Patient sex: F
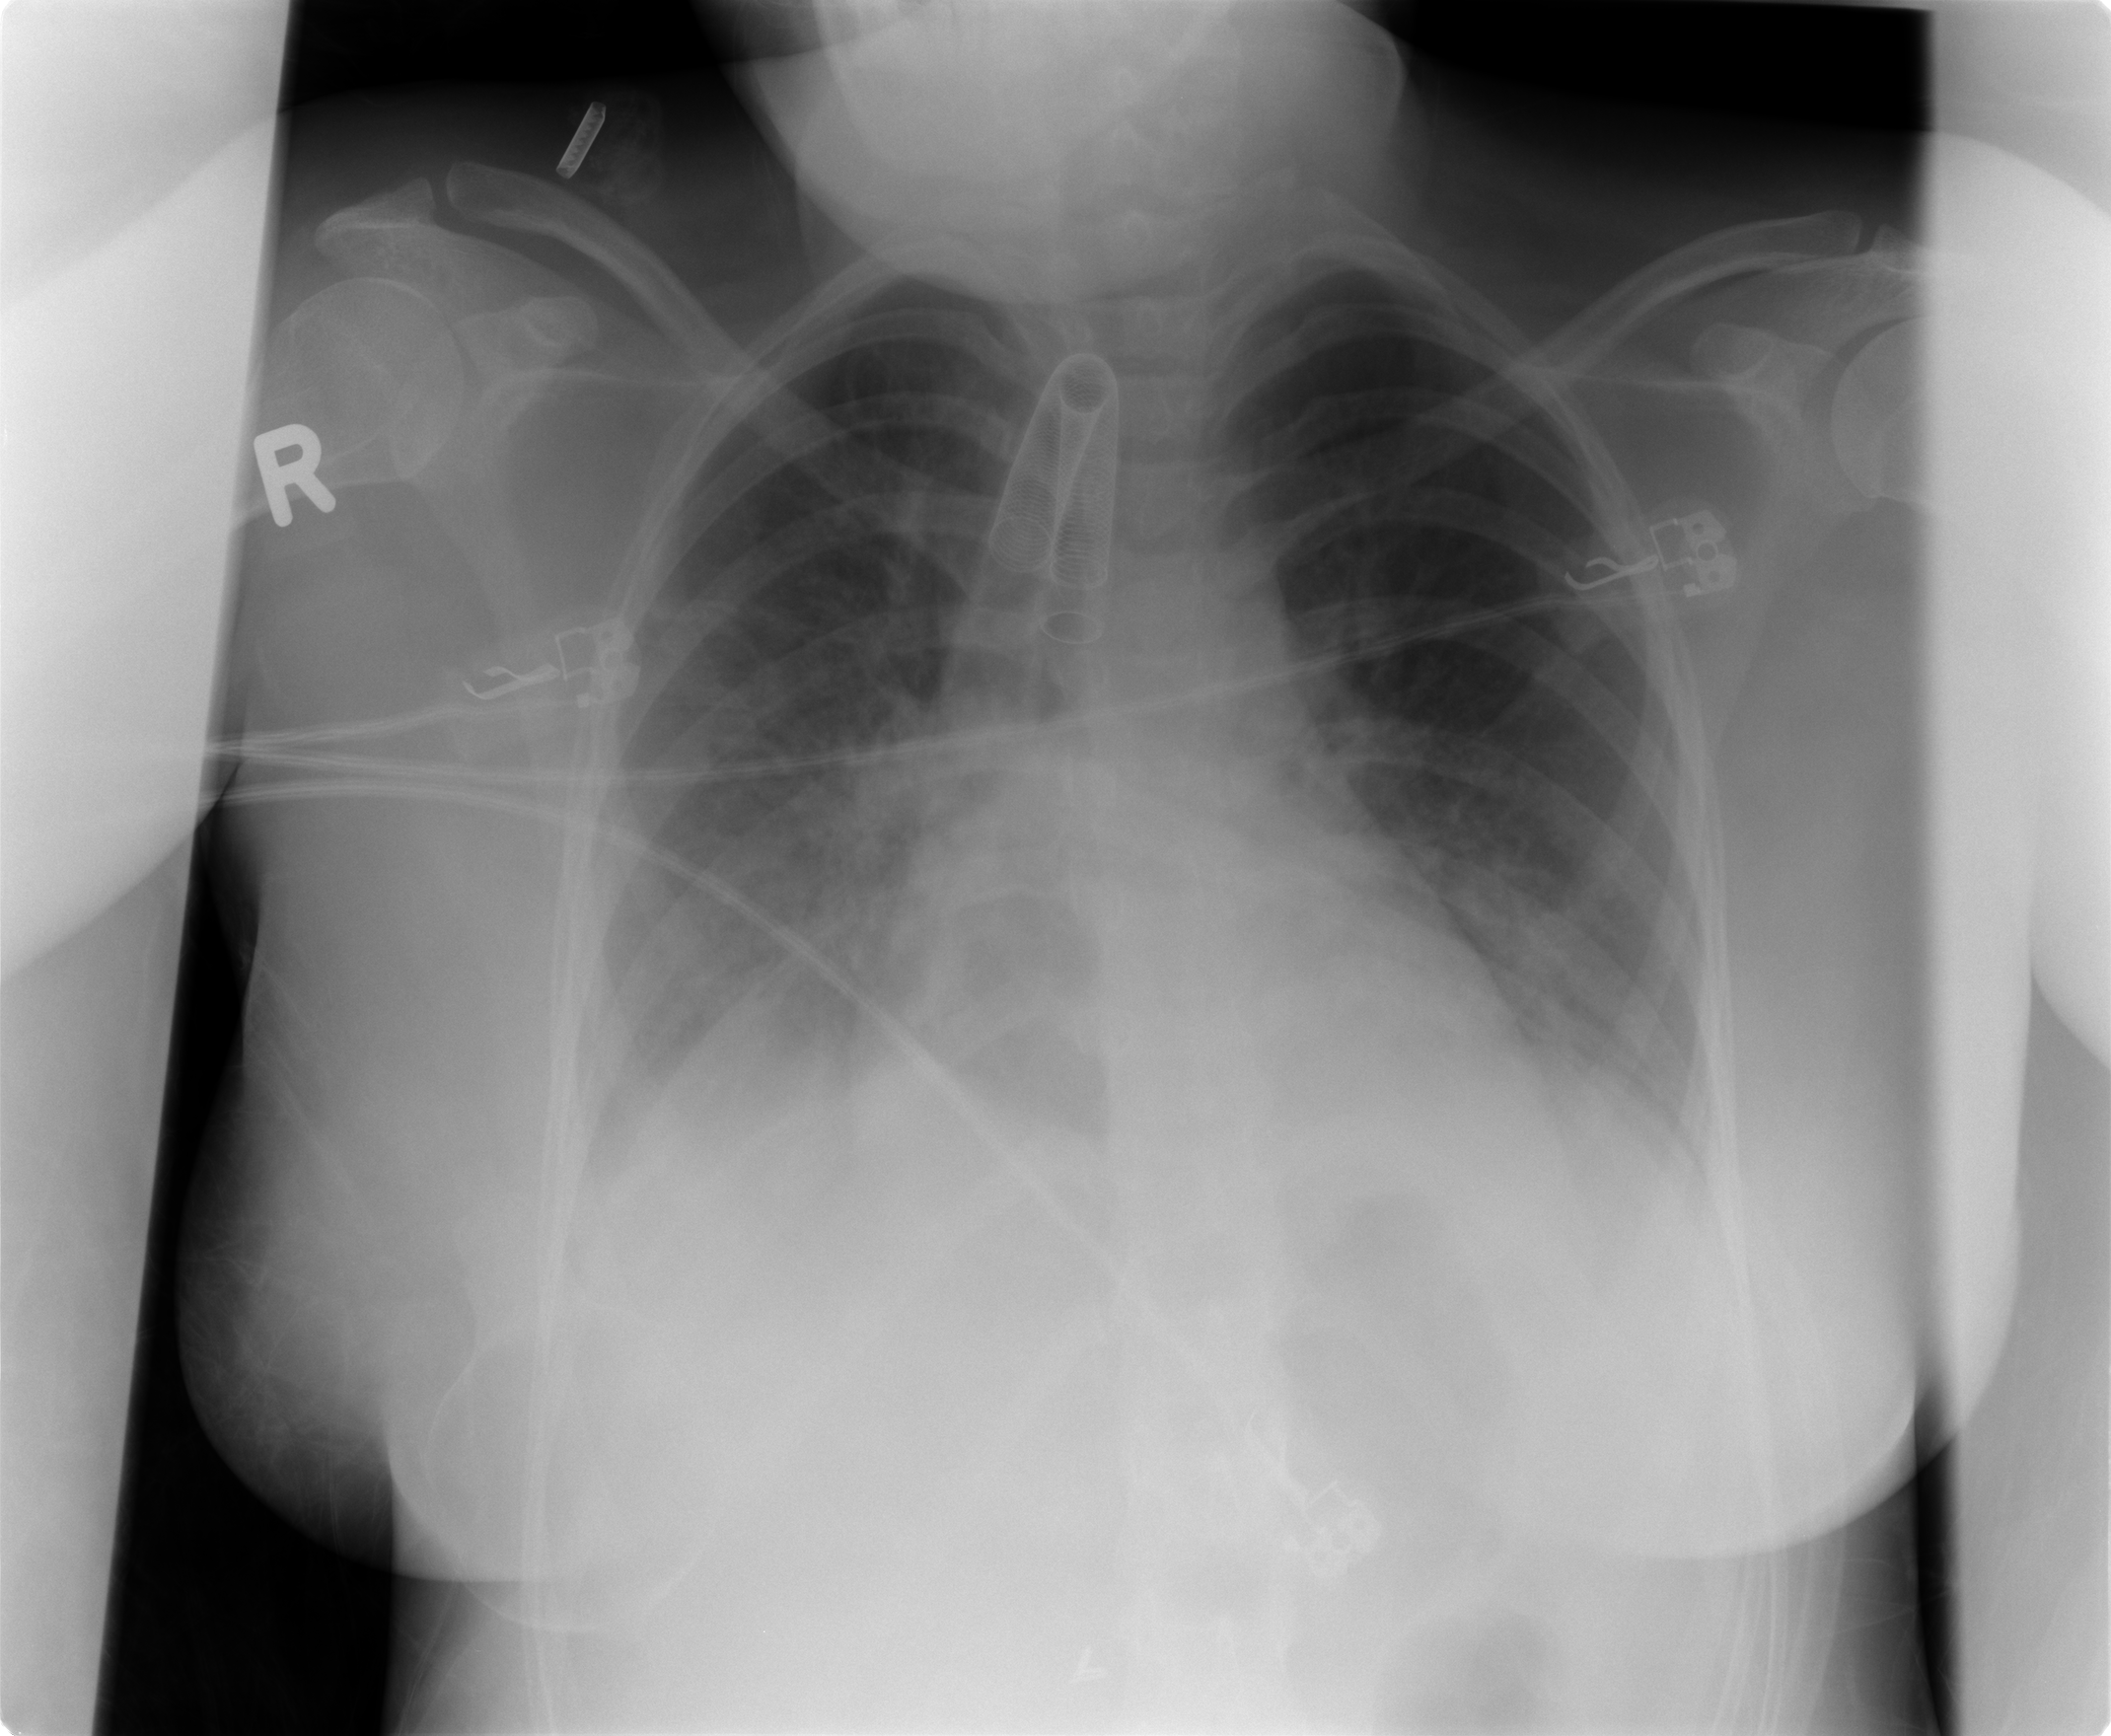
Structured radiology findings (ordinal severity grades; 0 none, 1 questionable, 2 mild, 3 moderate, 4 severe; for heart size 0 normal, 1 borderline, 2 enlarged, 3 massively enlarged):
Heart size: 2
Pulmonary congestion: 1
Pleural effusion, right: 2
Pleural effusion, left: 1
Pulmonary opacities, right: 1
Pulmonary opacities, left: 1
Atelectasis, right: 2
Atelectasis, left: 2